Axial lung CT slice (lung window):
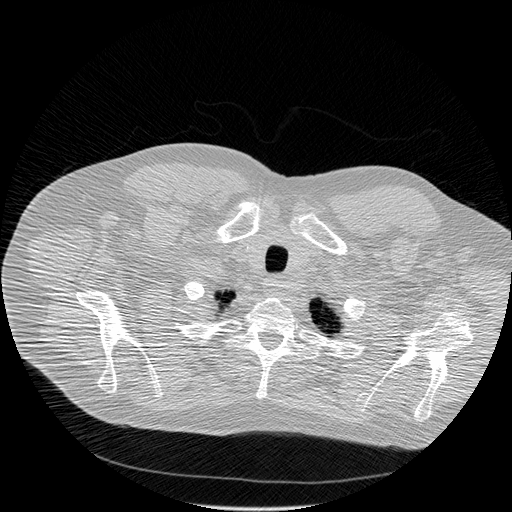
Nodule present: no